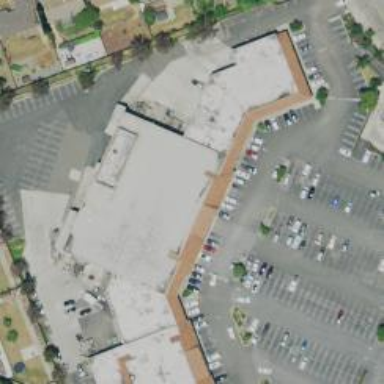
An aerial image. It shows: Supermarket.